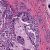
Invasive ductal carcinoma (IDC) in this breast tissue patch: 0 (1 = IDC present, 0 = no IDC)